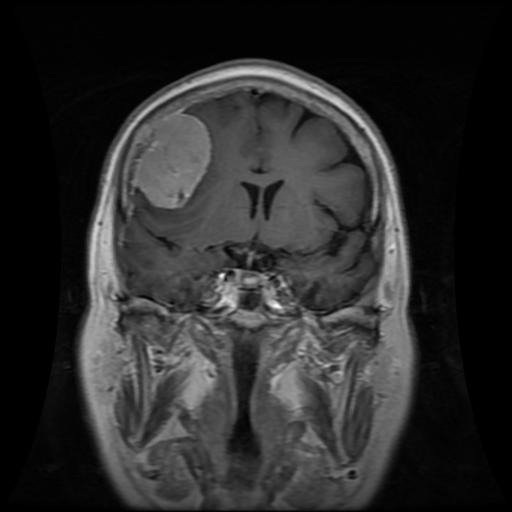
Label: meningioma